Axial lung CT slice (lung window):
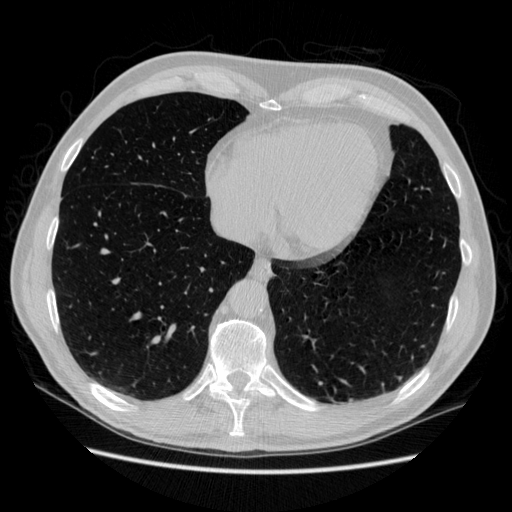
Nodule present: no